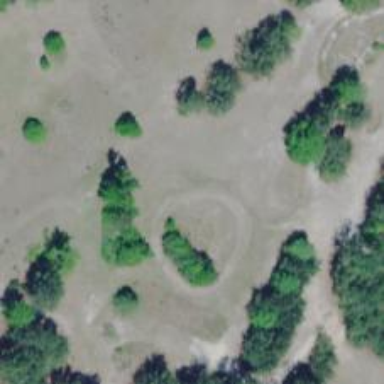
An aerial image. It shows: Disc golf hole.